Question: I'm trying to use the binarySearch method documented at the <URL>, is not recognizing the signature.
My class, boiled down to its 2 data members and the method in which I'm trying to call the Arrays.binarySearch:
'''
import java.util.Arrays; // Access Arrays class
public class SortedStringArrayList {
// member data
private String[] items;
private int size;
// methods
public int testBinSearch(String item) {
int index = Arrays.binarySearch(items, 0, size, item);
}
}
'''
When I code in the method, Eclipse assumes I want a different signature and tells me:
> The method binarySearch(int[], int) in
the type Arrays is not applicable for
the arguments (String[], int, int,
String)
The signatures for binarySearch it suggested as available were:

I'm very new to Java/Eclipse. Anyone know what the problem is?
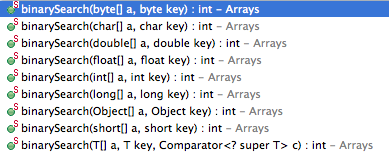
Answer: You need to tell Eclipse to use Java 1.6 (under project settings). I'm guessing you're on 1.5. 1.5 and older versions only have the basic version of 'binarySearch', with no 'fromIndex' or 'toIndex'.
If you want users with older JREs to be able to run your program, you could copy the 'binarySearch' implementations from <URL> and paste it into your own code.